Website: bh-photo
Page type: customer-info-address
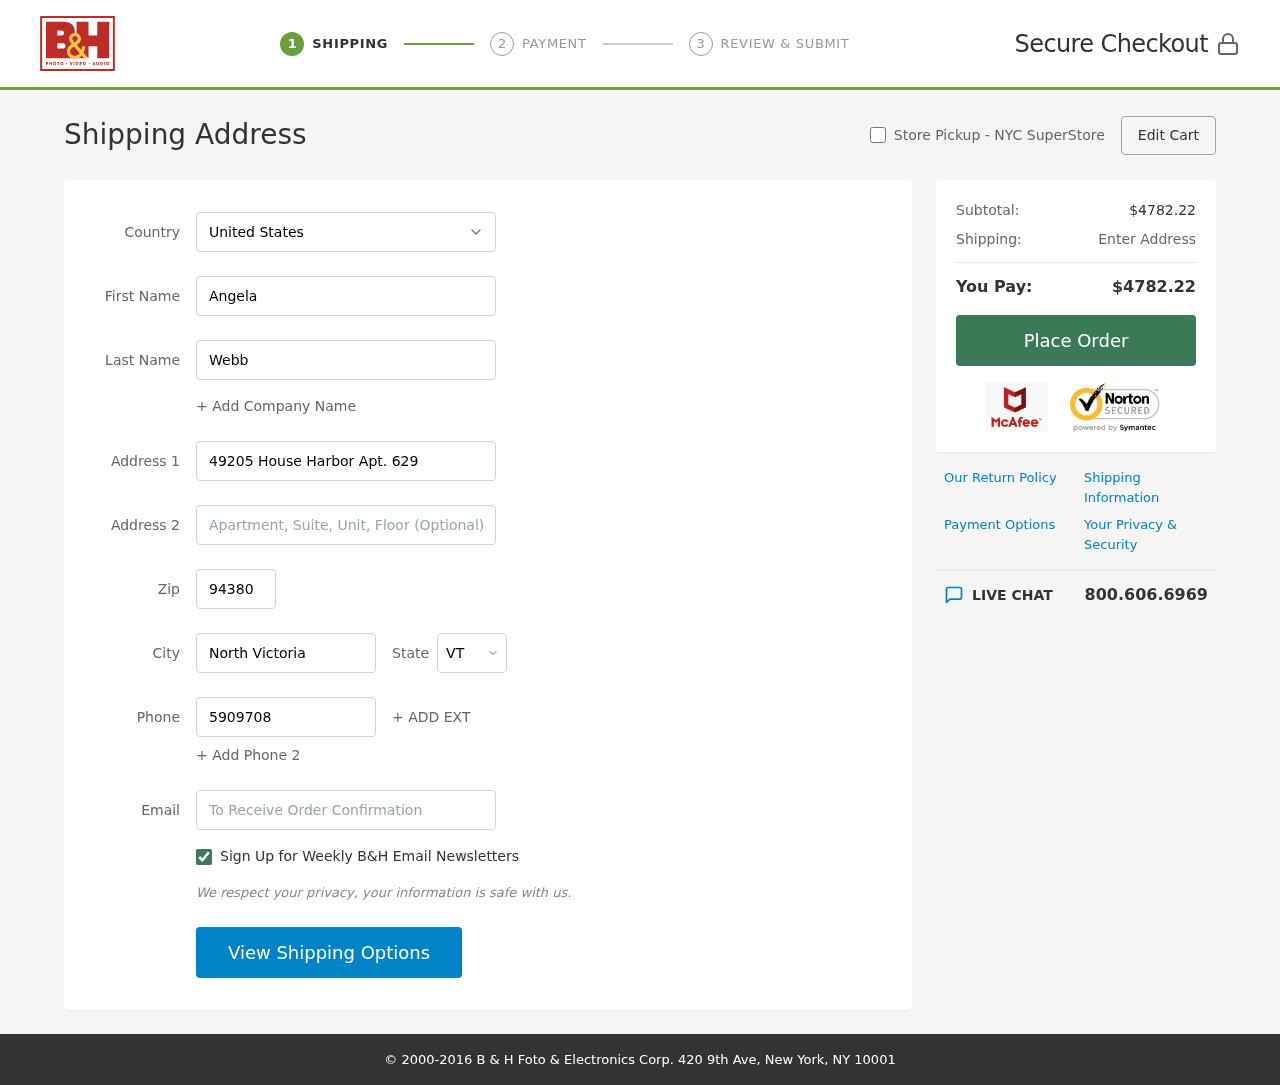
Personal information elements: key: PII_CITY
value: North Victoria
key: PII_COUNTRY
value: United States
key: PII_EMAIL
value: angela.webb@hotmail.com
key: PII_FIRSTNAME
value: Angela
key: PII_LASTNAME
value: Webb
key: PII_PHONE
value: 5909708497
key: PII_POSTCODE
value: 94380
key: PII_STATE_ABBR
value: VT
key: PII_STREET
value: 49205 House Harbor Apt. 629
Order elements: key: ORDER_SUBTOTAL
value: $4782.22
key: ORDER_TOTAL
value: $4782.22